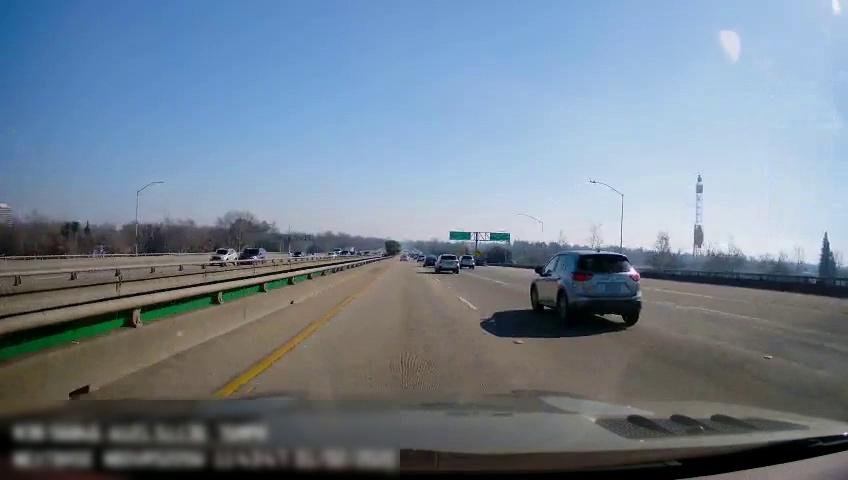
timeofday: Day
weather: Sunny
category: Drivable Space
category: Vehicles | SUV
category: Vehicles | SUV
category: Drivable Space
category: Vehicles | SUV
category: Vehicles | SUV
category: Vehicles | Car
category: Vehicles | SUV
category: Lanes | Current Lane
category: Lanes | Current Lane
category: Lanes | Alternate Lane
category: Lanes | Alternate Lane
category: Lanes | Alternate Lane
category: Traffic | Signs
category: Traffic | Signs
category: Traffic | Signs
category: Traffic | Signs